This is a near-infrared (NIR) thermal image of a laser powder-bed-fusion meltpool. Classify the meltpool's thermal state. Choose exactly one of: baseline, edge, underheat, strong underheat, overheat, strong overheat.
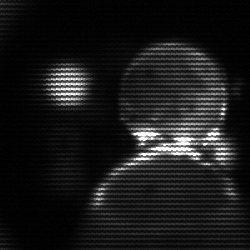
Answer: edge